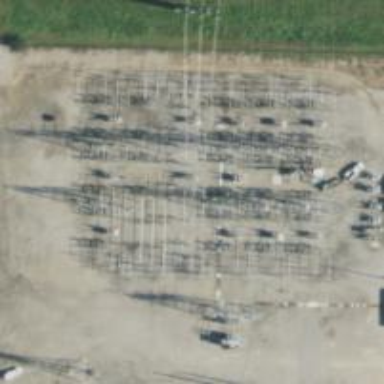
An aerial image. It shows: Switch for power supply.